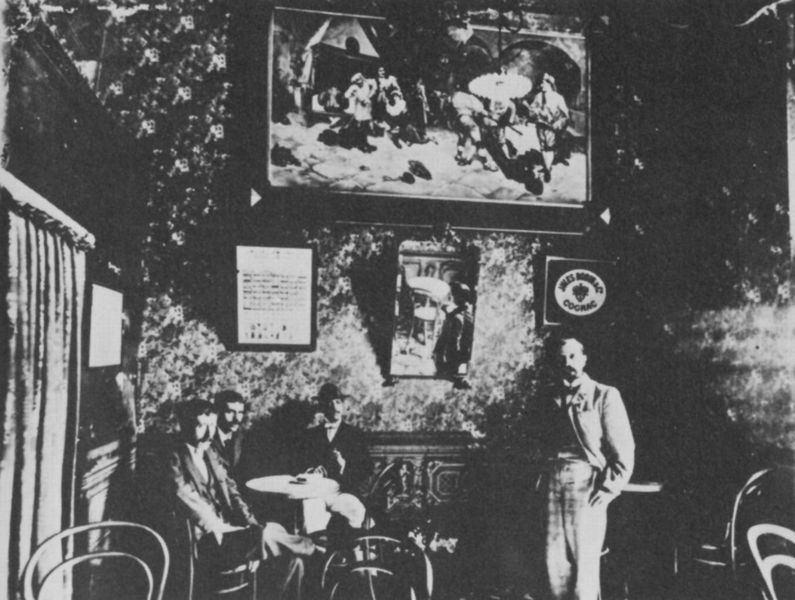
Titel: Bar
Künstler: Juan Jose Benzo
Standort: Caracas
Institution: Instituto autónomo Biblioteca Nacional Caracas
Schlagwörter: dunkel, gemälde, gruppe, mann, schatten, weiß, sitzen, bar, café, fenster, grau, holz, hut, licht, männer, raum, schwarz, stuhl, stühle, tisch, tische, tür, zimmer, ölbild, haus, schirm, herren, karo, anzug, anzüge, bart, bärte, kneipe, lokal, schnurrbart, wand, wirtschaft, rahmen, stehen, bild, bildnis, porträt, spiegel, vorhang, rauch, interieur, sitzend, stehend, fliegen, genre, kamin, ofen, bilder, fotos, russland, lehnen, wein, gardine, tapete, finster, atelier, maler, edel, fein, galerie, foto, fotografie, photographie, melone, vier, restaurant, schwarzweiss, künstler, plakette, treffen, rom, photo, thonet, hosentasche, urkunde, fotographie, aschenbecher, bugholz, gasthaus, vertäfelung, verein, russisch, photografie, plakate, zertifikat, lücke, panele, nadar, russe, bistro, schwarweiss, russischer fotograf, bistrot, atelie, bugholzrhmen, conjac, dekortion, galrie, gastronomie